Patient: sex M, age 45
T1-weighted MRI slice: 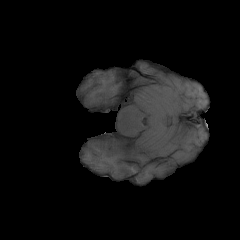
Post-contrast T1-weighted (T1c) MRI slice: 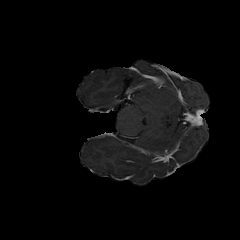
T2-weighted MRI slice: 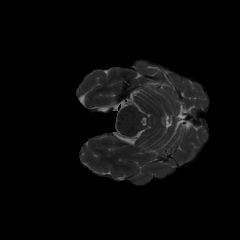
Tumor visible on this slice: no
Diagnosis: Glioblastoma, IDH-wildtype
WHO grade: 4